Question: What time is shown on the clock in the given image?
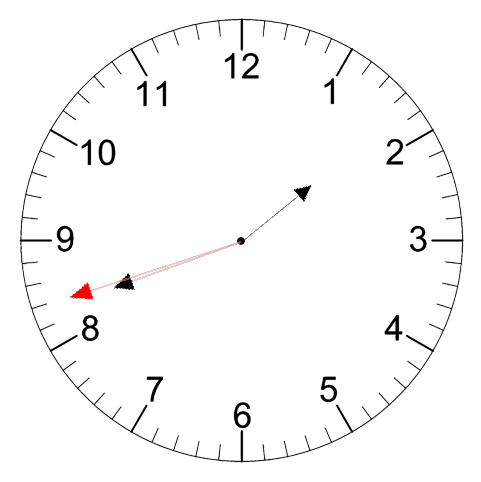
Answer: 01:41:42